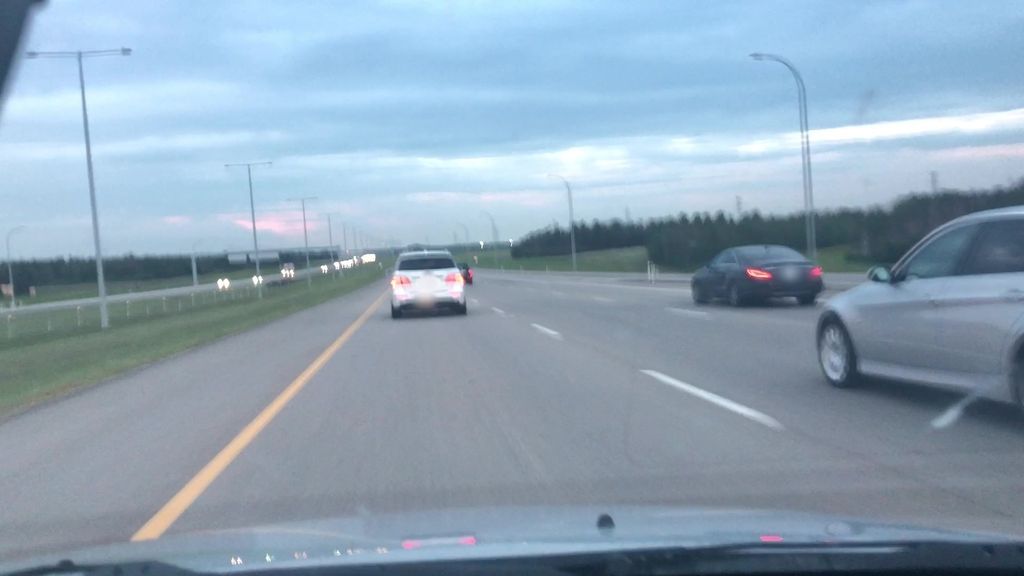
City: edmonton